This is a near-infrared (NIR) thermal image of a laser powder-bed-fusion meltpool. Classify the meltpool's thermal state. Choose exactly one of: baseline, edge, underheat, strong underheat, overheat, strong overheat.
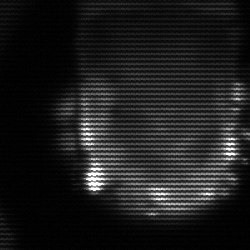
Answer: baseline